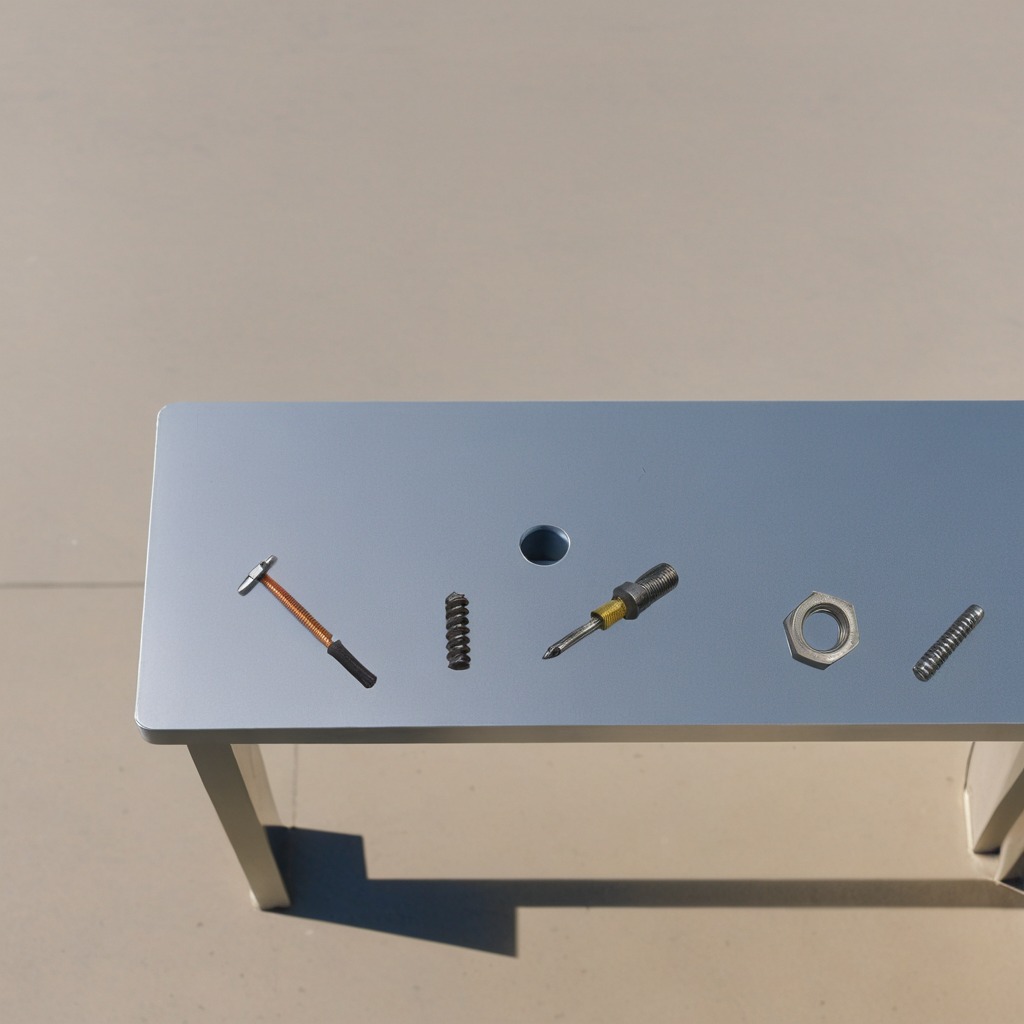
A metal machine screw, a hammer, a coiled metal spring, a screwdriver, and a metal nut are lying on the utility table.